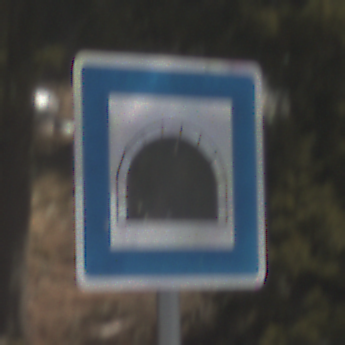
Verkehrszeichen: Tunnel
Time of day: Midday
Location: Outdoor (Nature)
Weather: PartlyCloudy
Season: NotSpecified
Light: Natural